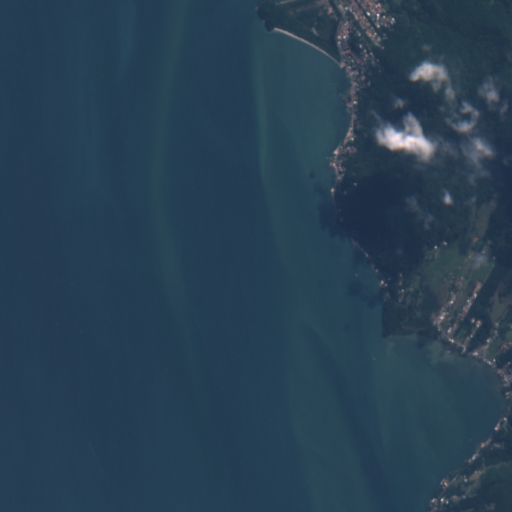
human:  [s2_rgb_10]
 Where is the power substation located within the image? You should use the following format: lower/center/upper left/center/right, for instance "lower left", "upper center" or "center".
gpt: The power substation is located in the upper right of the image.
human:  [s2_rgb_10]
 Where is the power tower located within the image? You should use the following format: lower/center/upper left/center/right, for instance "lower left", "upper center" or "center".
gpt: The power tower is located in the upper right of the image.
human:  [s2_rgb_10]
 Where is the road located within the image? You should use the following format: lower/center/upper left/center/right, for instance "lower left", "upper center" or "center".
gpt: There is no road in the image.